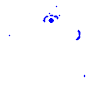
Particle: pion